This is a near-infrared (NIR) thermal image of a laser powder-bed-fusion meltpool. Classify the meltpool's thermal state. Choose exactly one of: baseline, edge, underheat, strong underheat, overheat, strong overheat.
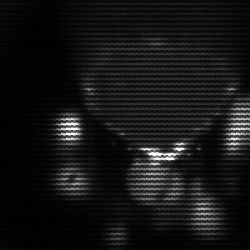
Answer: edge